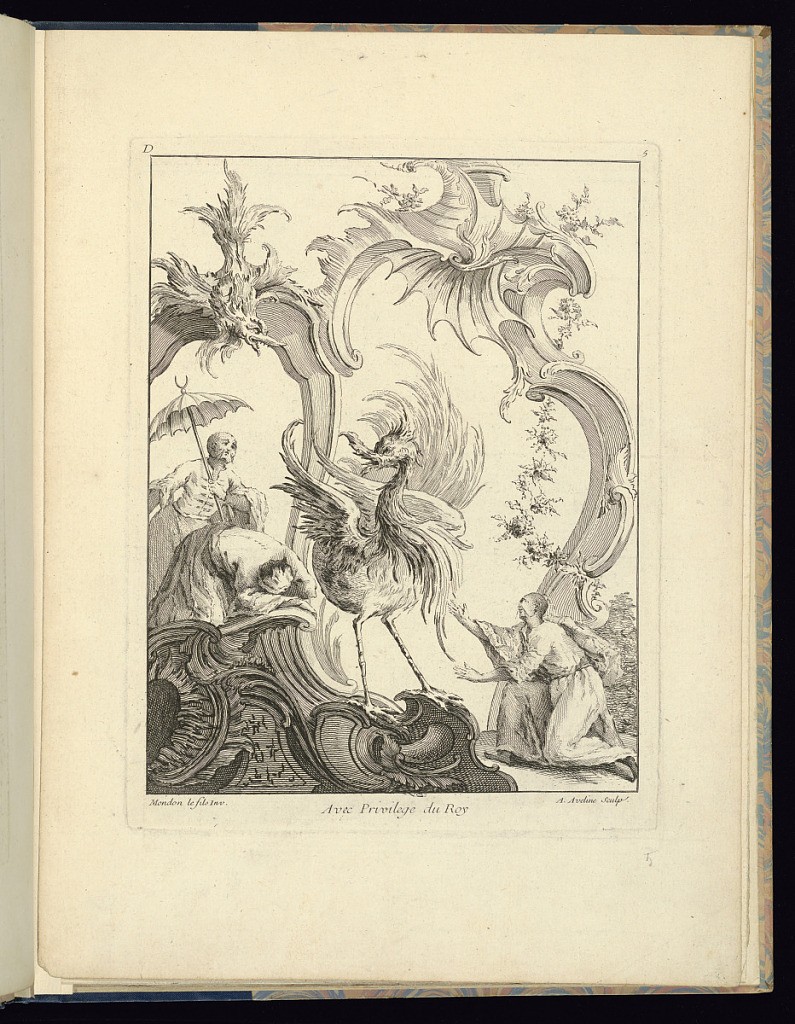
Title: Ornament Design with Figures and Birds
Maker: François-Thomas Mondon, French, 1709 – 1755
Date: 1736
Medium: Etching and engraving on laid paper
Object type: Print
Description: A chinoiserie (European decorative arts and architectural style inspired by fanciful ideas of China and East Asia) ornament print with figures and fantastical birds. In the center a fantastical winged bird, framed by rocaille ornament with three male figures surrounding it, and another bird atop the ornament looking down at the central bird. The ornament features c-scrolls, shells, feathers, bat wings, scrolling leaves (rinceaux), and festoons of flowers. The male figure to the right crouches, gesturing towards the central bird, another figure to the left, is bent over on the ornament, and a third looks towards the bird while holding a parasol topped with a crescent moon. The plate is numbered and signed.